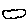
Label: cloud